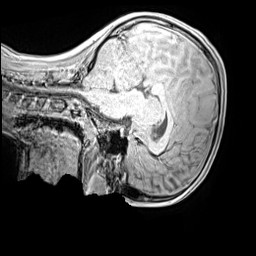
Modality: MP2RAGE
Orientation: sagittal
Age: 10
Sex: female
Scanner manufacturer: siemens
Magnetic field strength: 3 T
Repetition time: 4 s
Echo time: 0.00299 s